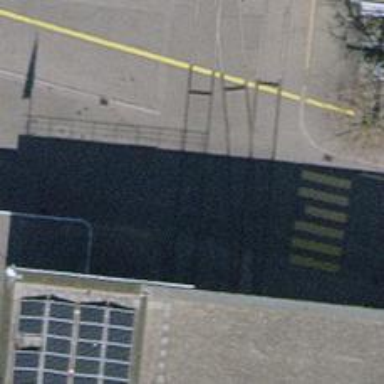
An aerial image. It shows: Railway level crossing.